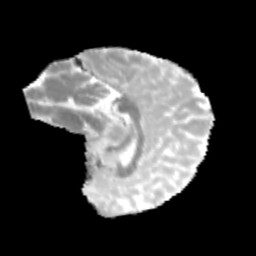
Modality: MD
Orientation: sagittal
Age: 11
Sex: male
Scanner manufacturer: siemens
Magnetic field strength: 3 T
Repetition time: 3.8 s
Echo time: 0.07 s